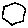
Label: hexagon